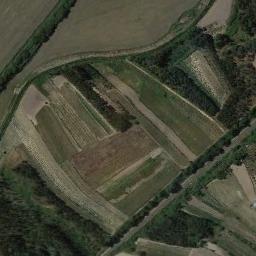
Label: terrace